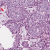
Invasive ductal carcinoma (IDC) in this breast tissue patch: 1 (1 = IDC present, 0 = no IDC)